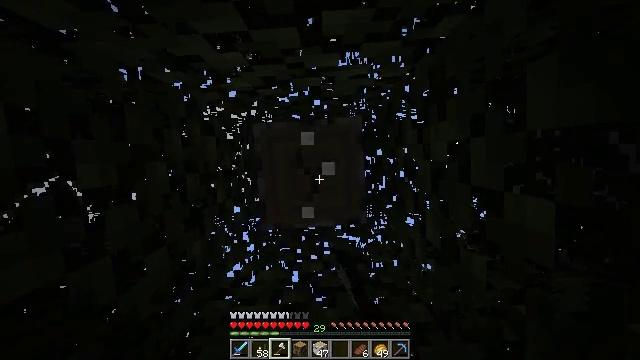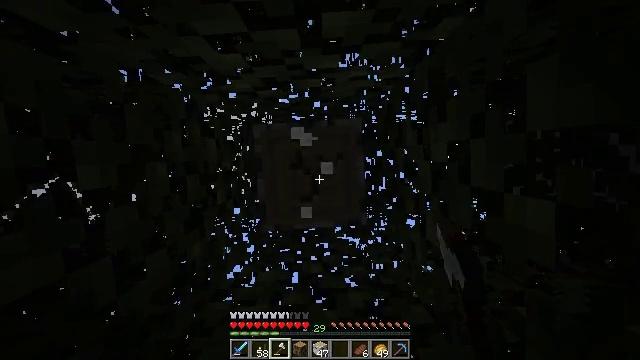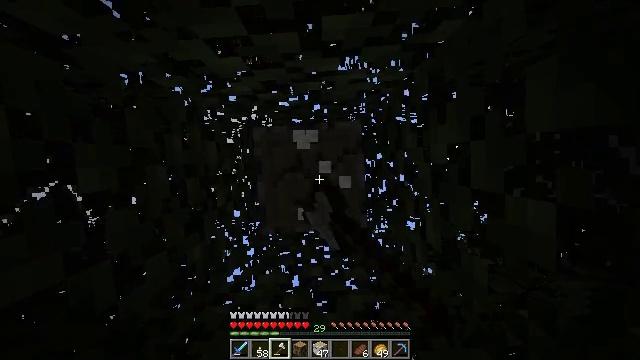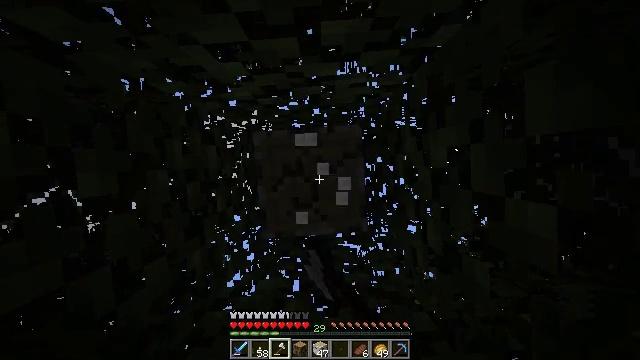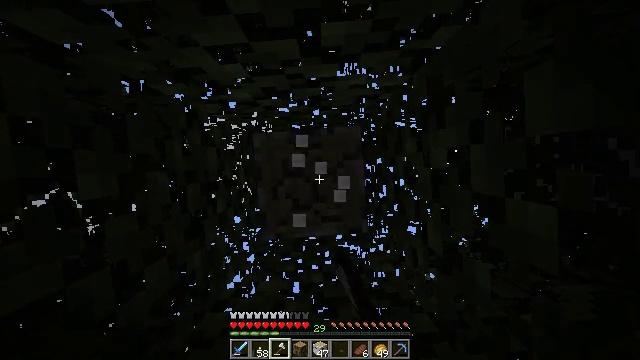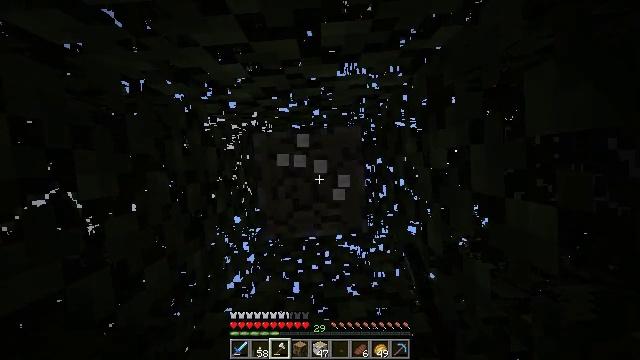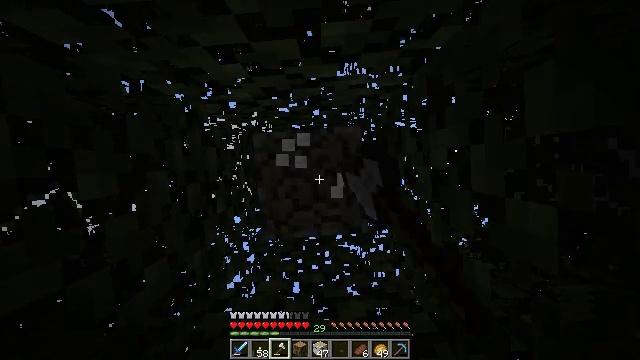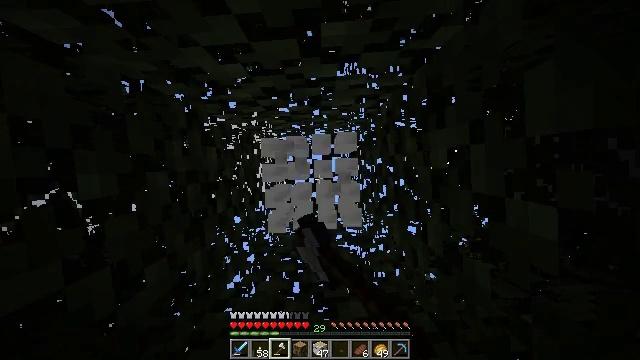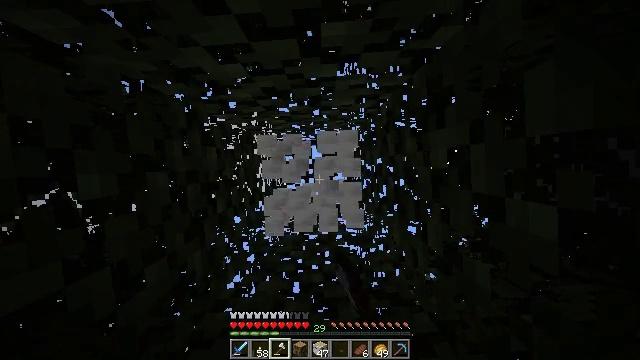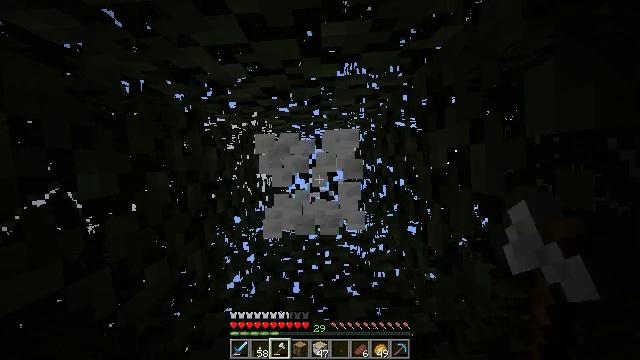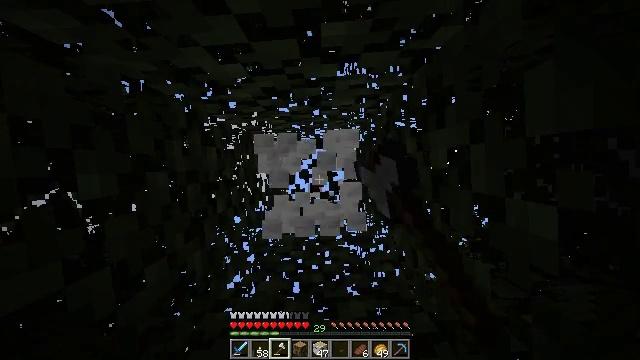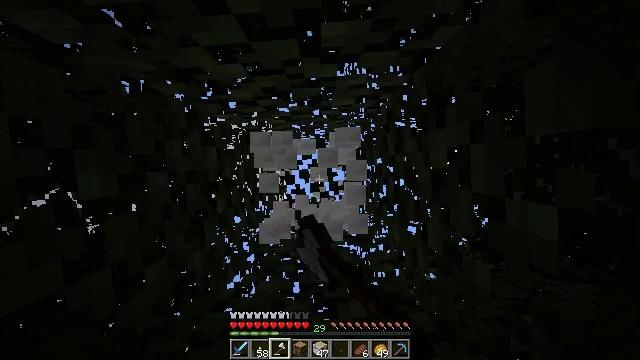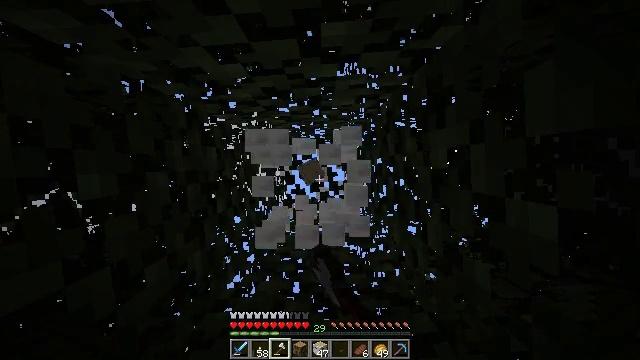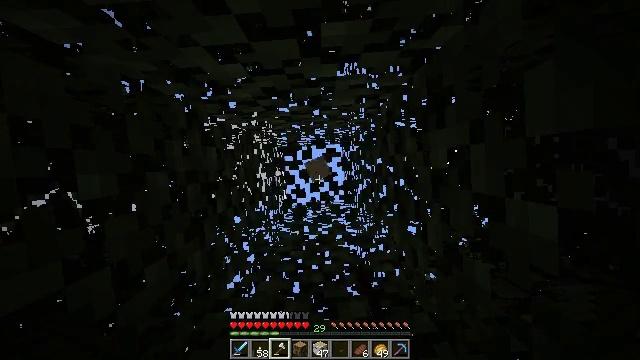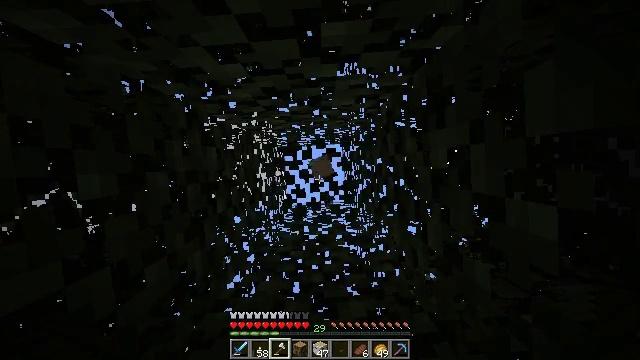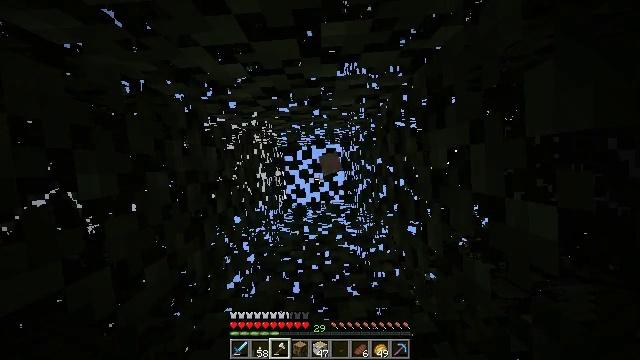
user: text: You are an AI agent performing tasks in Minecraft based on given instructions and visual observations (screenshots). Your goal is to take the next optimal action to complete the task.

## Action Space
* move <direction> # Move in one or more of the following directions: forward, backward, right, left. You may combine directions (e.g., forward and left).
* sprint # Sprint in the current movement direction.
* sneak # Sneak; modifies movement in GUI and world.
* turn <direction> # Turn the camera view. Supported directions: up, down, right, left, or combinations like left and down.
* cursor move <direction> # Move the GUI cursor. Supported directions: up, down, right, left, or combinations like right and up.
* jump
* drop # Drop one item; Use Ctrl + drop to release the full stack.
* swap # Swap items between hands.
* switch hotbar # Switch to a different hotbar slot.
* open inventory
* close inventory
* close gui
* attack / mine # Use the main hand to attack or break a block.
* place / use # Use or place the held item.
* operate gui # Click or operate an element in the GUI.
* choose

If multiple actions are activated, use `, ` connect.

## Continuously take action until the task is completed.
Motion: motion action
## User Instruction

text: Break the birch log in the forest.
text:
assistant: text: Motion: attack / mine
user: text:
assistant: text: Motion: attack / mine
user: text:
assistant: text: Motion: attack / mine
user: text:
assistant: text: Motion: attack / mine
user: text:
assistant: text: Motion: attack / mine
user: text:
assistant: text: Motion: attack / mine
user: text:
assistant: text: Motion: attack / mine
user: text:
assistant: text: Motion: attack / mine
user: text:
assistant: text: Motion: attack / mine
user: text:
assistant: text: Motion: attack / mine
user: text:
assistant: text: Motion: no_op
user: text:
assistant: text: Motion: no_op
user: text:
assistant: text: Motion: no_op
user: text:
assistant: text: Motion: no_op
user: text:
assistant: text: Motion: no_op
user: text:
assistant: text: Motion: no_op
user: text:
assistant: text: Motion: turn down
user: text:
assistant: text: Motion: turn right and down
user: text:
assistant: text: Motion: turn right and down
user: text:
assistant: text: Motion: turn down
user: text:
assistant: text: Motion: turn left and down
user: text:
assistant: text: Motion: turn down
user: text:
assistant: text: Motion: turn right and down
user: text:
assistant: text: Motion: turn down, attack / mine
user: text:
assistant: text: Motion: attack / mine
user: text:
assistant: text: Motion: attack / mine
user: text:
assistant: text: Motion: attack / mine
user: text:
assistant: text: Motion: attack / mine
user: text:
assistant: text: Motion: attack / mine
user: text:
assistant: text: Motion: attack / mine